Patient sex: M
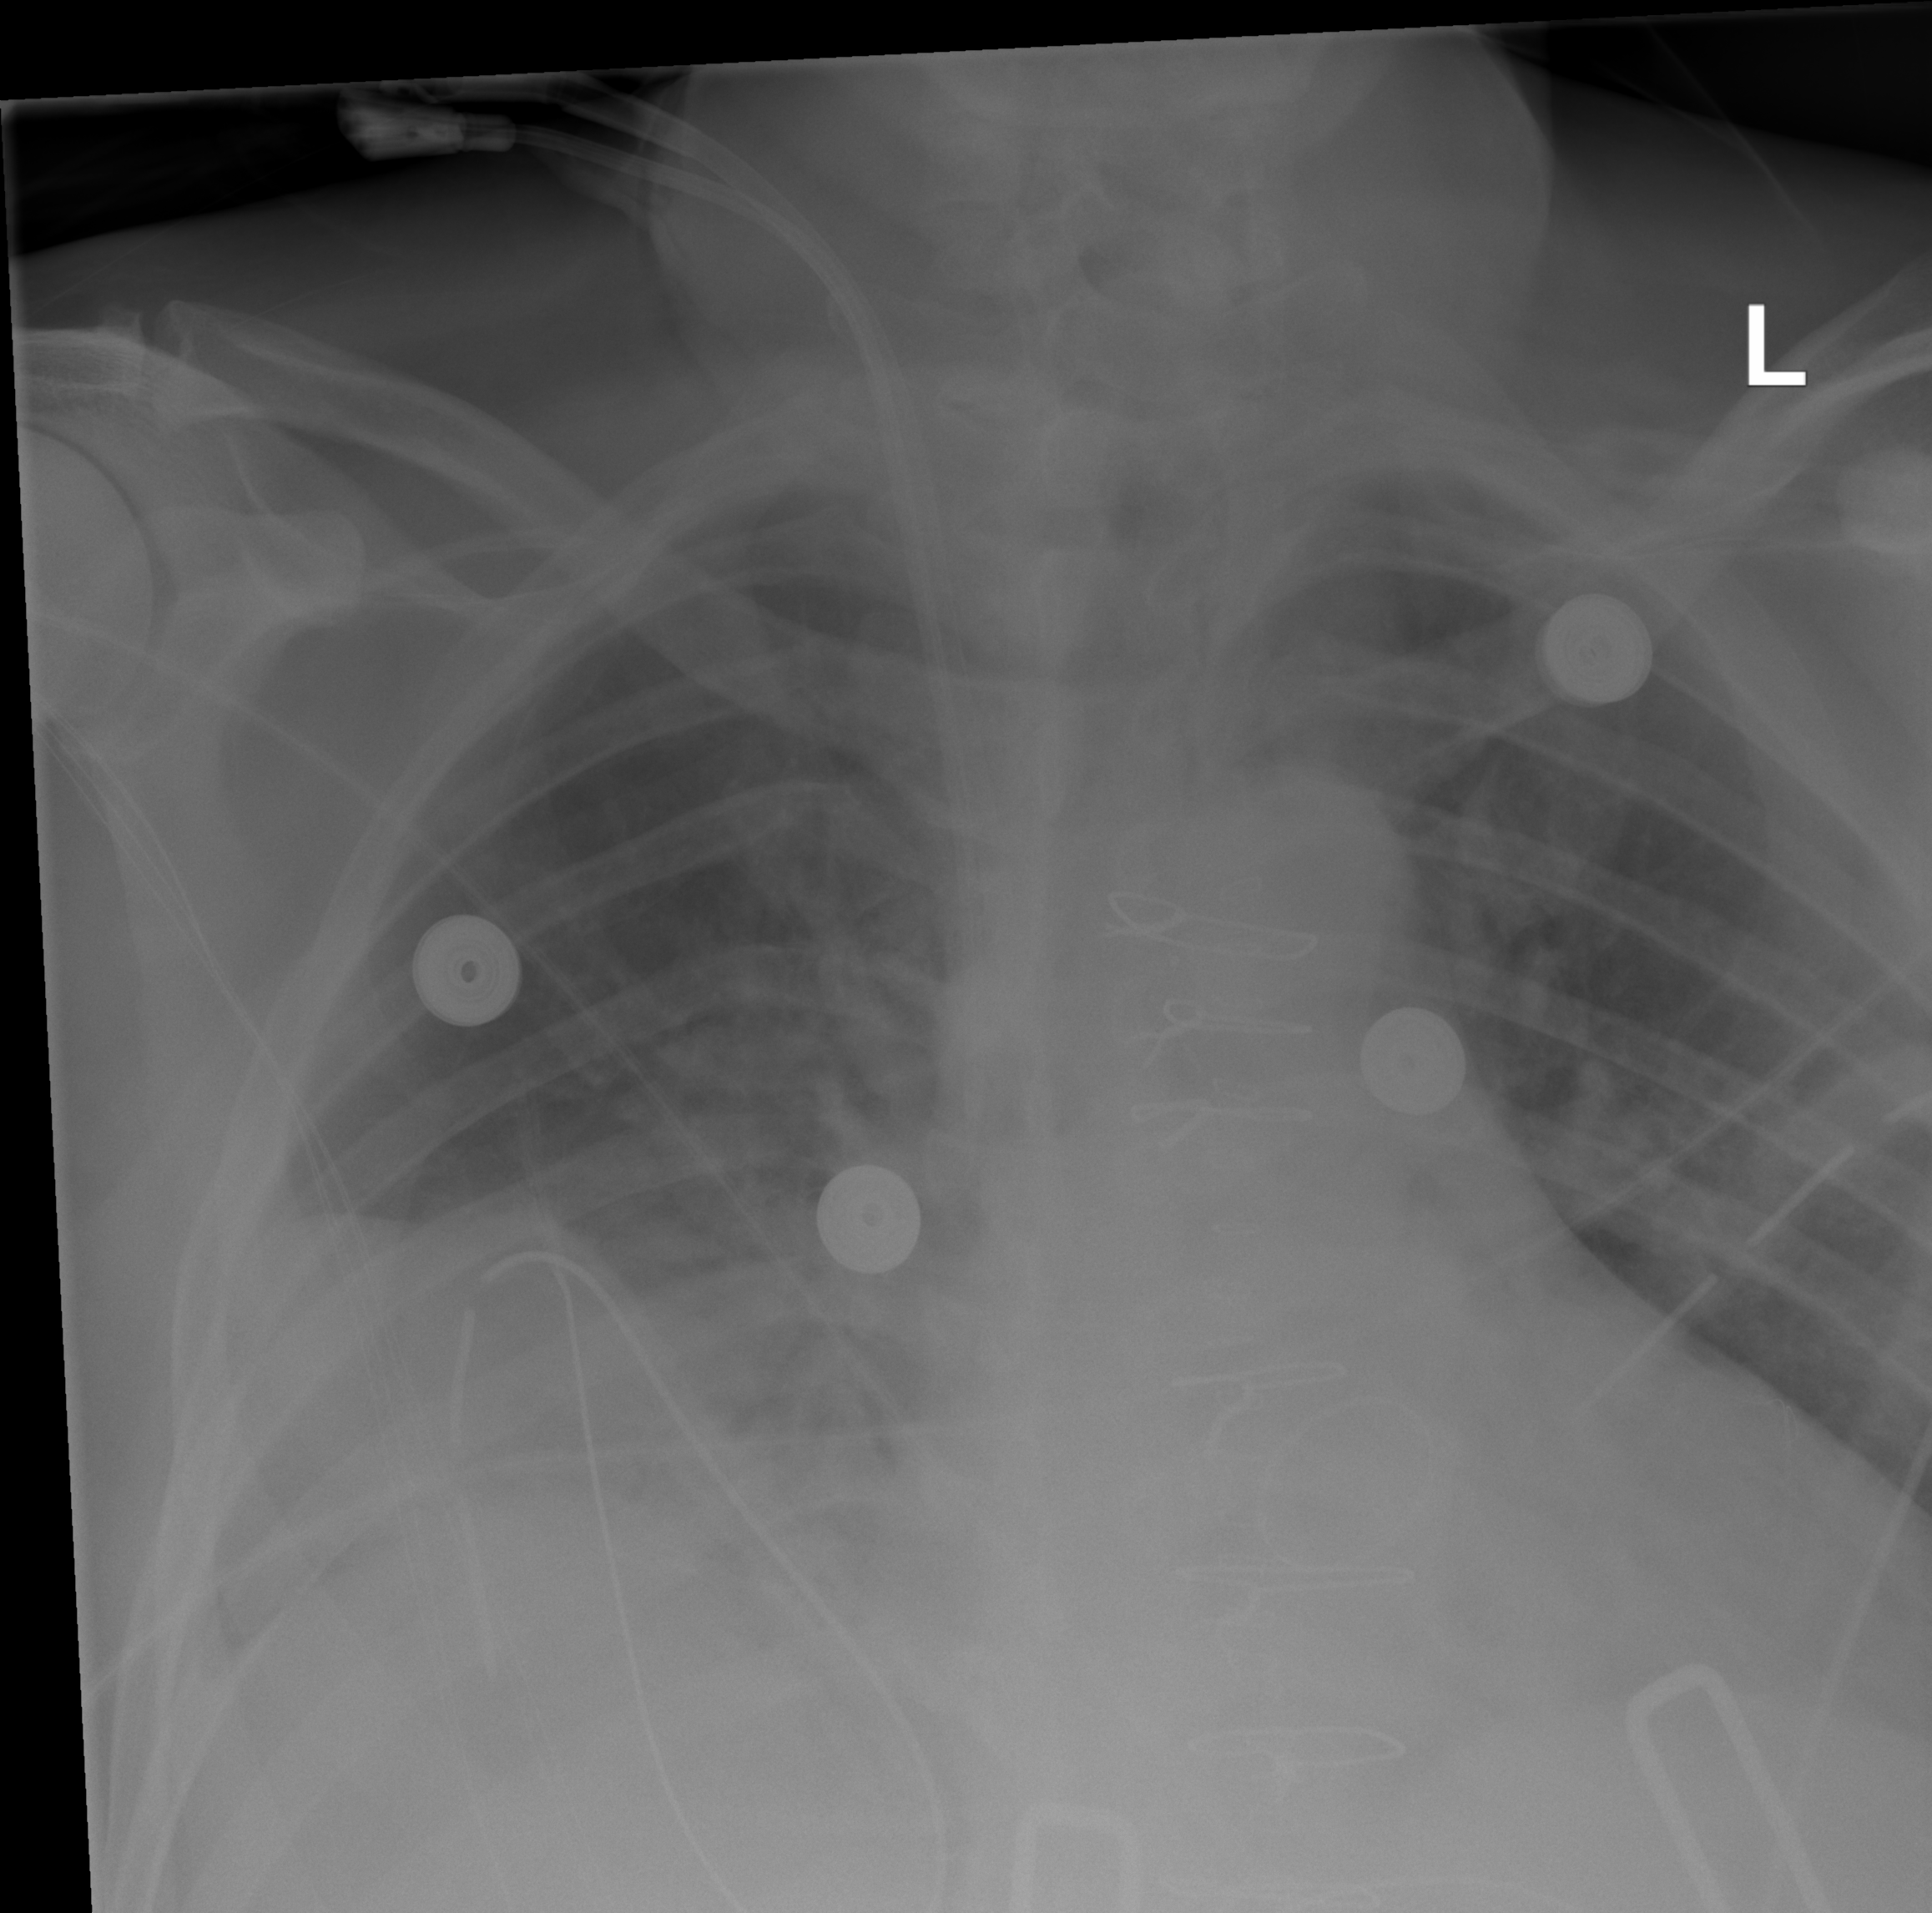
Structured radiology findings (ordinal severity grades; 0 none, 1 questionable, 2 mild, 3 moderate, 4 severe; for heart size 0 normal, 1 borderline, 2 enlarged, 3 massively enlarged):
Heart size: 2
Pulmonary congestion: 2
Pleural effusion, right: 0
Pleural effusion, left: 0
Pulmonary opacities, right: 0
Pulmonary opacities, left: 0
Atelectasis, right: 2
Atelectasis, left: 2